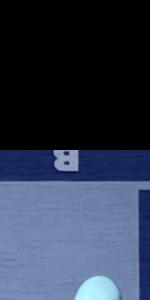
Label: Empty